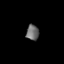
Tissue: lung
Cell type: Epithelial cells
Senescence score: 0.1611
Nuclear area (px): 191
Mean DAPI intensity: 107.063